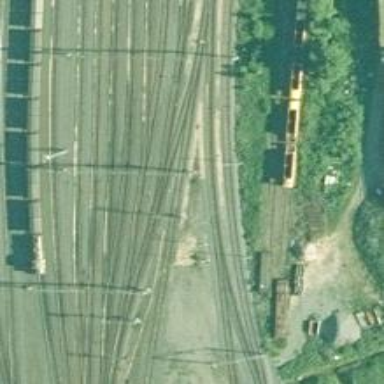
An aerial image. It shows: Rail yard with electrified contact lines for the railway.